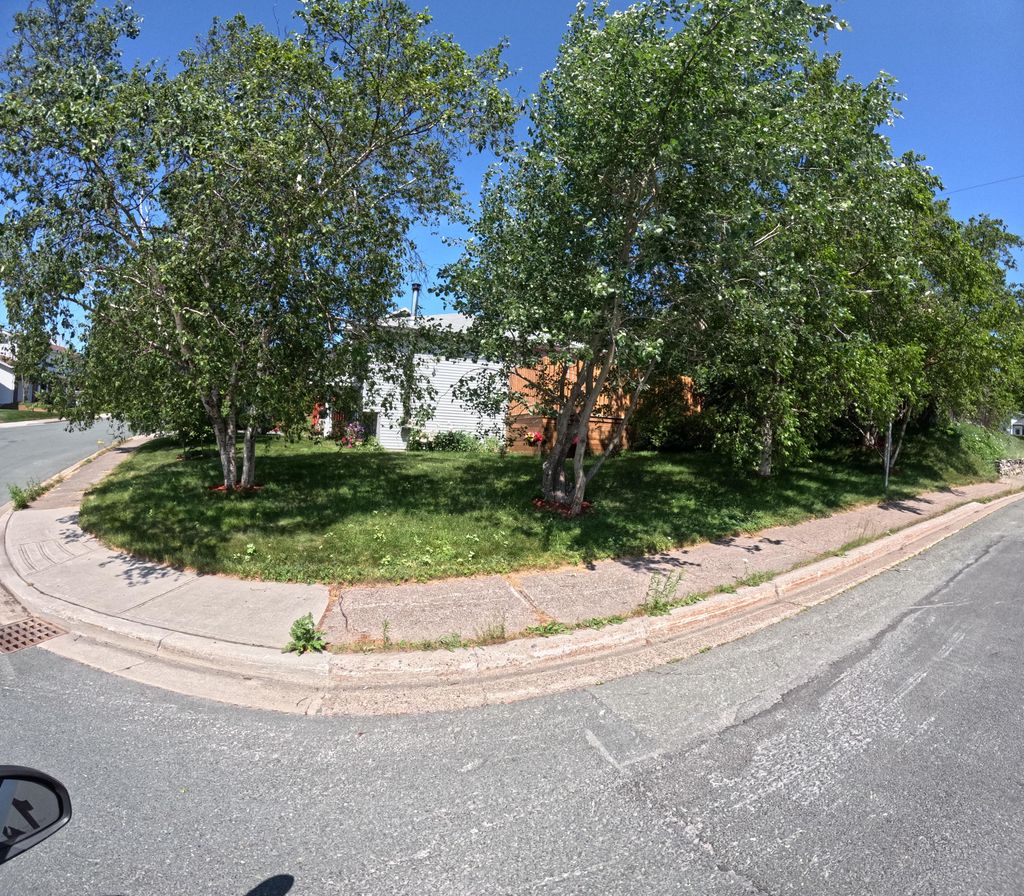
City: st_johns